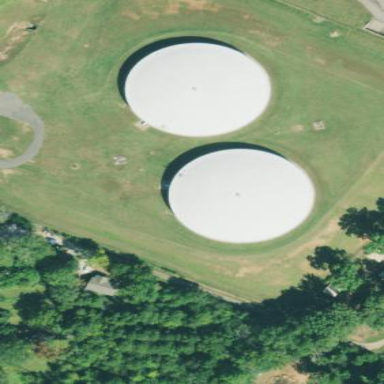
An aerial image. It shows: Water storage area.